Field crop: maize
Growth stage: 2
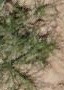
Species: salsola